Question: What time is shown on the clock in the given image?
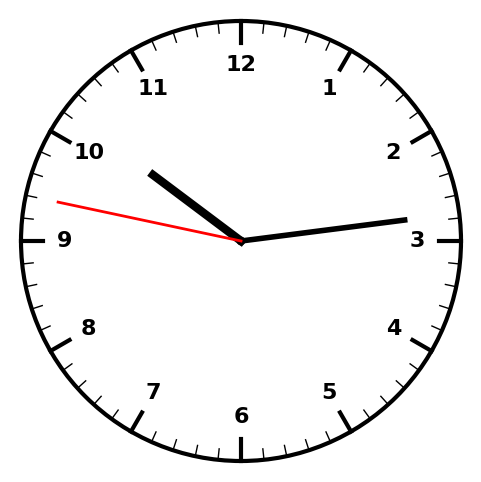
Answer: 10:13:47